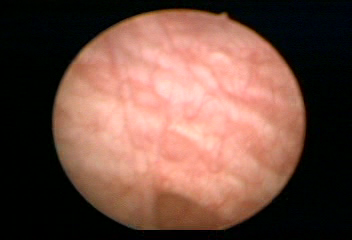
Modality: WLC
Class: Normal mucosa
Bladder cancer association: No